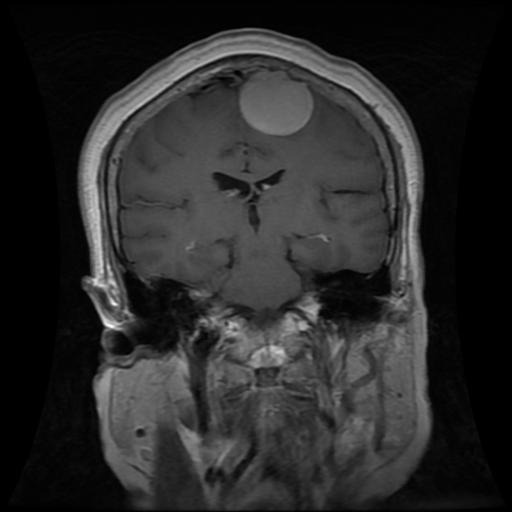
Label: meningioma